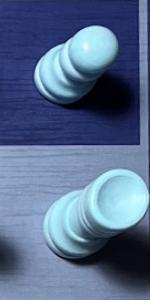
Label: Rook_White